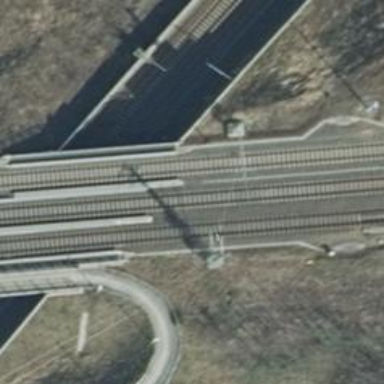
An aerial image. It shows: Milestone along the railway with catenary mast.